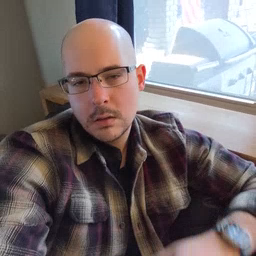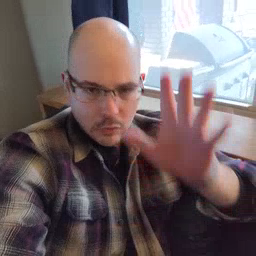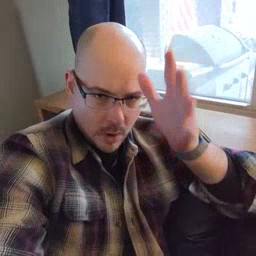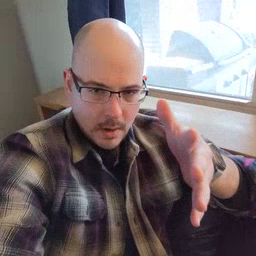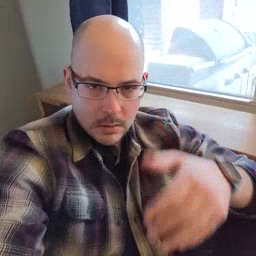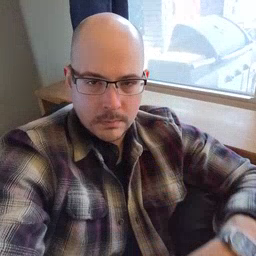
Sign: grandpa